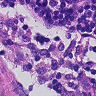
Metastatic tissue present: no